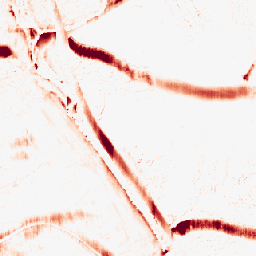
Category: morphological
Decomposition family: morphological_ellipse
Decomposition parameters: operation: opening
width: 20
height: 5
Upsampling method: area
Upsampling parameters: scale: 8
Upsampling scale: 8